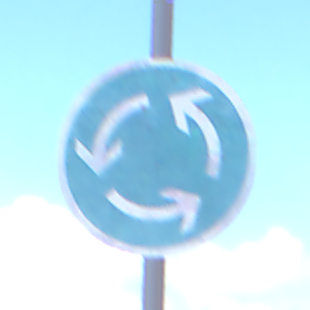
Verkehrszeichen: Kreisverkehr
Umgebung: Outdoor, Suburban
Tageszeit: MorningAfternoon
Wetter: PartlyCloudy
Licht: Natural
Jahreszeit: NotSpecified
Kontrast: HighContrast